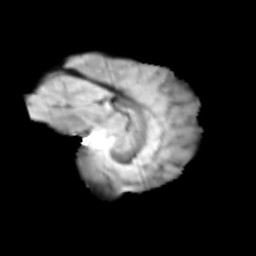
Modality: T2w
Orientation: sagittal
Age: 12
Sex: female
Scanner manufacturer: siemens
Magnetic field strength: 3 T
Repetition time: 3.8 s
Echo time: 0.07 s